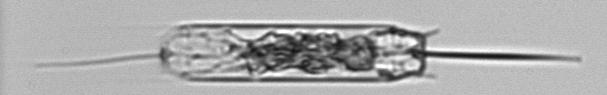
Label: Ditylum_brightwellii